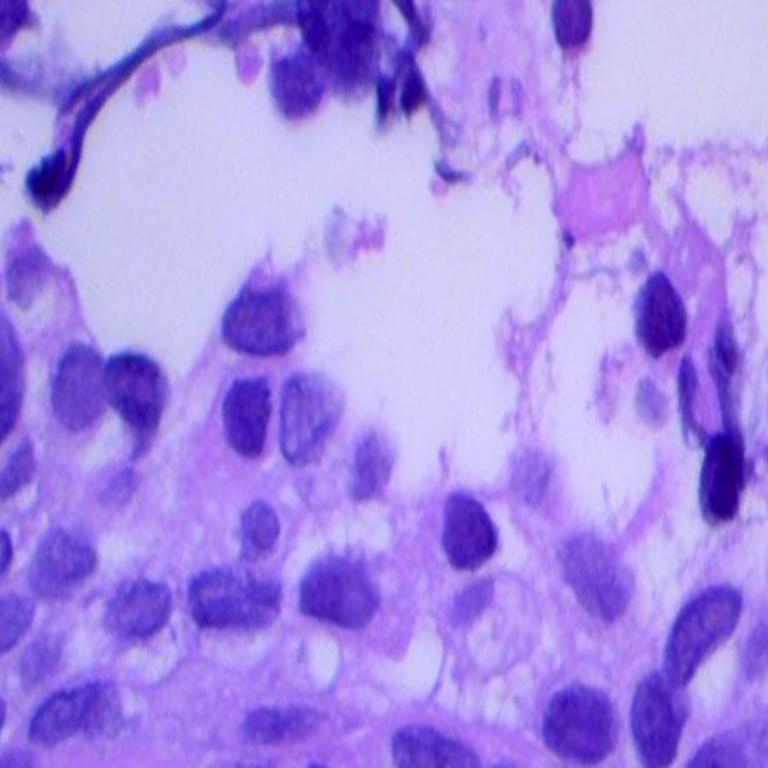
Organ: lung
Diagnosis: squamous carcinomas